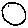
Label: moon